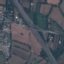
Land use / land cover class: Highway